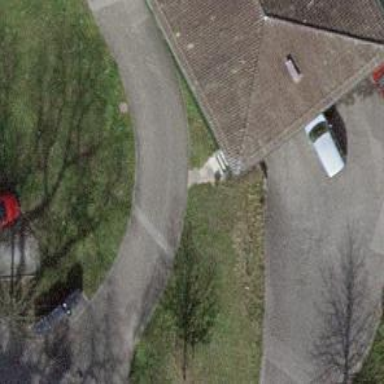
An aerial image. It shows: Road with steps.